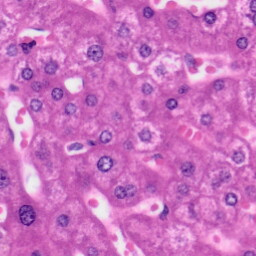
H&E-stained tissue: Liver